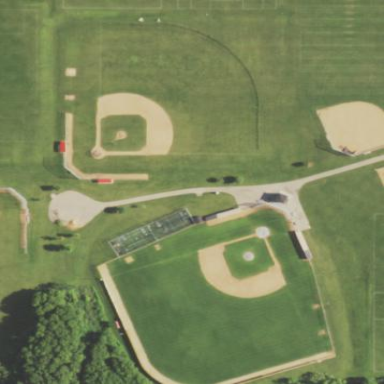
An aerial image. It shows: Baseball pitch for leisure land activities.